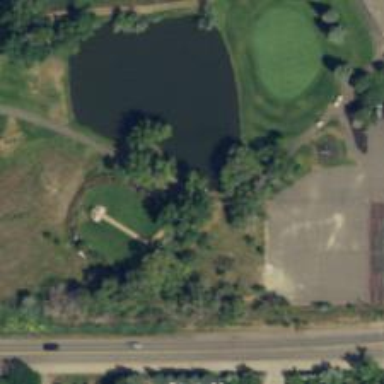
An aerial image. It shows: Service road bridge designated as golf cart path.